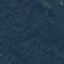
Label: Forest